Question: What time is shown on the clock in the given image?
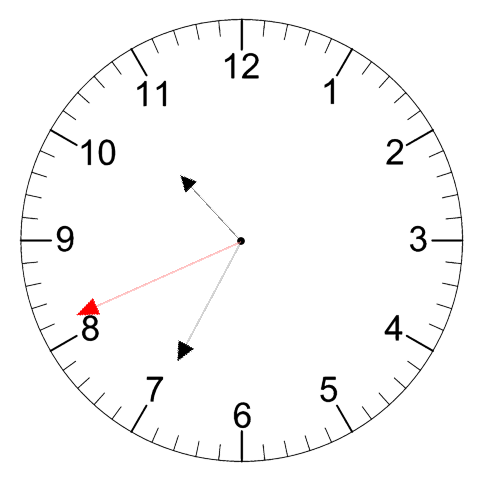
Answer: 10:34:41